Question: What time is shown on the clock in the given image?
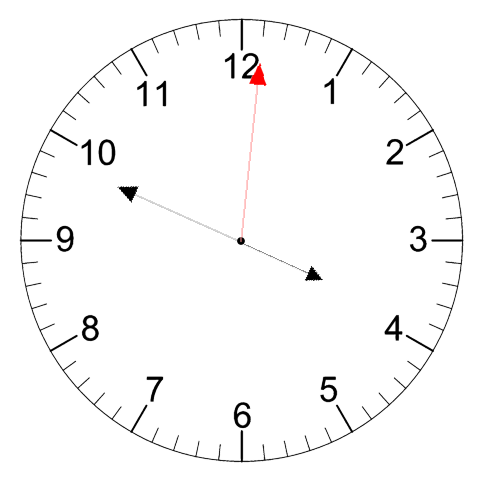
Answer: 03:49:01